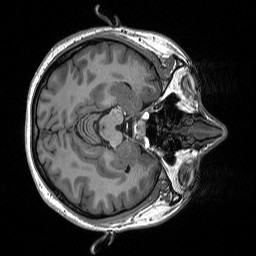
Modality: T1w
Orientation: axial
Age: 25
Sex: female
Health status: healthy
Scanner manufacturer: siemens
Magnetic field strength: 3 T
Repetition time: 2.53 s
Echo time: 0.00219 s